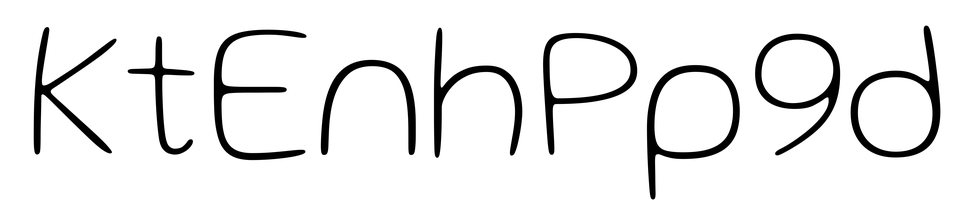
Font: Gluten_Thin